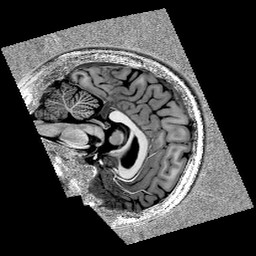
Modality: T1w
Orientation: sagittal
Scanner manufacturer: siemens
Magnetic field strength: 7 T
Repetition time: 4.68 s
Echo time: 0.00207 s